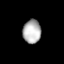
Tissue: lung
Cell type: Endothelial cells
Senescence score: 0.7324
Nuclear area (px): 416
Mean DAPI intensity: 179.555